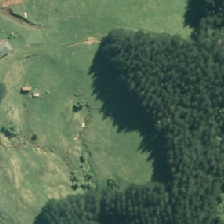
Land cover: high_producing_grassland